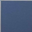
Piece: xx